Interaction volume radius: 5 \u00c5
Interaction volume height: 20 \u00c5
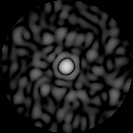
Disorder parameter: 0.8253